Question: WPF:
'''
<Window x:Class="WpfApplication1.MainWindow"
xmlns="http://schemas.microsoft.com/winfx/2006/xaml/presentation"
xmlns:x="http://schemas.microsoft.com/winfx/2006/xaml"
xmlns:local="clr-namespace:WpfApplication1"
Title="MainWindow" Height="350" Width="525">
<Window.Resources>
<local:BooleanToVisibilityConverter x:Key="BooleanToVisibilityConverter"
True="Visible"
False="Collapsed" />
</Window.Resources>
<Canvas>
<StackPanel Canvas.Left="100" Canvas.Top="100" Width="200" Height="100">
<ListBox>
<ListBoxItem>one</ListBoxItem>
<ListBoxItem>two</ListBoxItem>
<ListBoxItem>three</ListBoxItem>
</ListBox>
<StackPanel Orientation="Horizontal"
Visibility="{Binding
RelativeSource={RelativeSource AncestorType={x:Type StackPanel}},
Path=IsMouseOver,
Converter={StaticResource BooleanToVisibilityConverter}}">
<Button>one</Button>
<Button>two</Button>
<Button>three</Button>
</StackPanel>
</StackPanel>
</Canvas>
</Window>
'''
Code:
'''
public abstract class BooleanConverter<T> : IValueConverter
{
public BooleanConverter(T trueValue, T falseValue)
{
True = trueValue;
False = falseValue;
}
public T True { get; set; }
public T False { get; set; }
public virtual object Convert(object value, Type targetType, object parameter, CultureInfo culture)
{
return value is bool && ((bool)value) ? True : False;
}
public virtual object ConvertBack(object value, Type targetType, object parameter, CultureInfo culture)
{
return value is T && EqualityComparer<T>.Default.Equals((T)value, True);
}
}
public class BooleanToVisibilityConverter : BooleanConverter<Visibility>
{
public BooleanToVisibilityConverter()
: base(Visibility.Visible, Visibility.Collapsed)
{ }
}
'''
My the mouse hovers over the ListBox, the buttons are displayed as expected. If the mouse moves below the ListBox on the right side, the buttons vanish. Why is IsMouseOver false over there? Shouldn't the height of the outer StackPanel increase when the inner StackPanel's Visibility property changes from Collapsed to Visible?
Here's the project if you want to play with it: <URL>

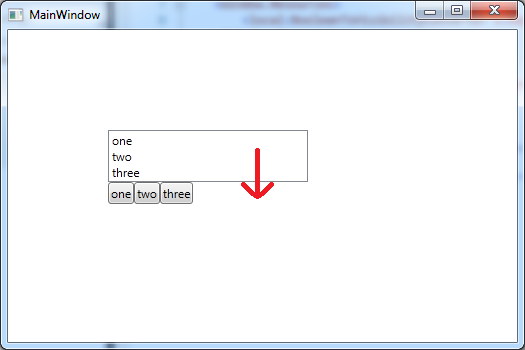
Answer: You need to set the background of the StackPanel (the outer one) to Transparent to detect mouse over. If background is null as in your sample, hit testing will fail.